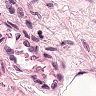
Metastatic tissue present: no